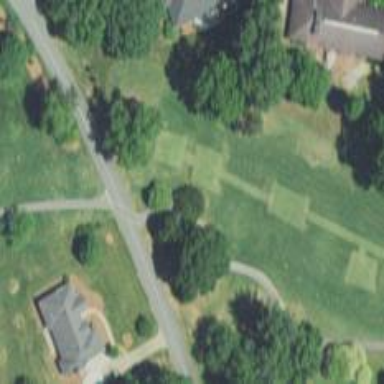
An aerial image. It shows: Path for both road and golf.